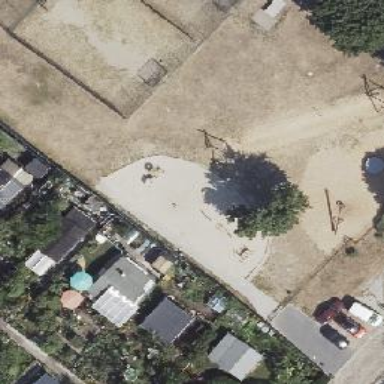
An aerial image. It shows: Sandpit at the playground.